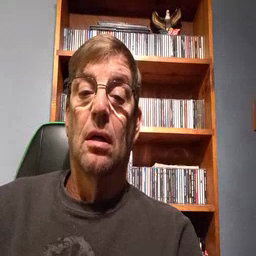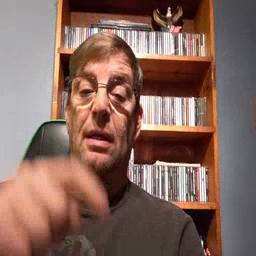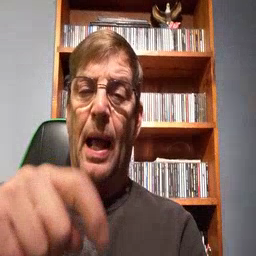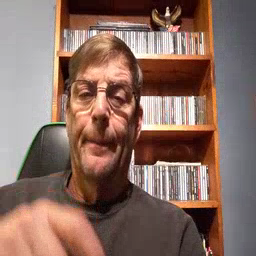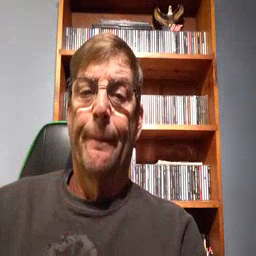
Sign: time